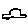
Label: car